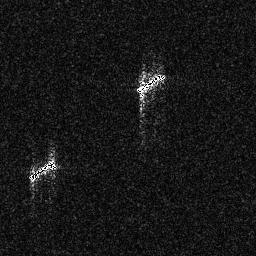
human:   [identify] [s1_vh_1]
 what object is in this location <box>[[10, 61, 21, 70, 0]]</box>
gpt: <ref>1 medium ship at the left</ref>